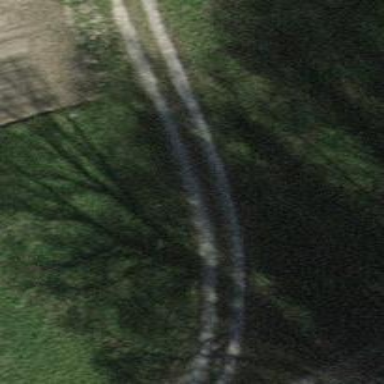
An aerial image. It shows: Unpaved track road.